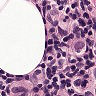
Metastatic tissue present: yes